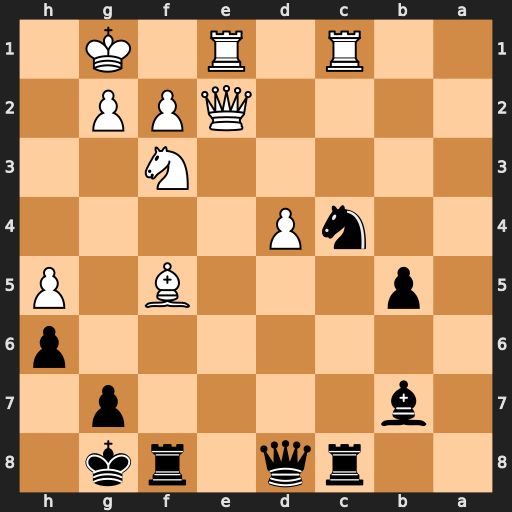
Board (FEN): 2rq1rk1/1b4p1/7p/1p3B1P/2nP4/5N2/4QPP1/2R1R1K1
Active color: b
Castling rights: -
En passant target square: -
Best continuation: Rxf5 Qe6+ Rf7